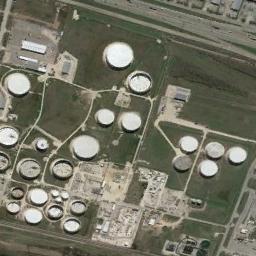
Label: storage tanks